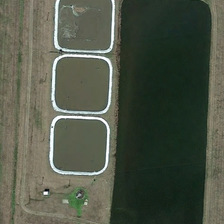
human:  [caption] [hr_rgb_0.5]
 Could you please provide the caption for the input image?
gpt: a rectangular pond is near three small squares .

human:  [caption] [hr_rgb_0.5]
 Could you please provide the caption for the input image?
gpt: a rectangular pond is near three small squares .

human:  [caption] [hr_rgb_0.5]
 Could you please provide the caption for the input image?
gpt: a rectangular pond is near three small squares .

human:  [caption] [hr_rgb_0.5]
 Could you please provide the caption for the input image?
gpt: a rectangular pond is near three small squares .

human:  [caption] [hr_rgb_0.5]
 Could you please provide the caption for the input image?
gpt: a rectangular pond is near three small squares .